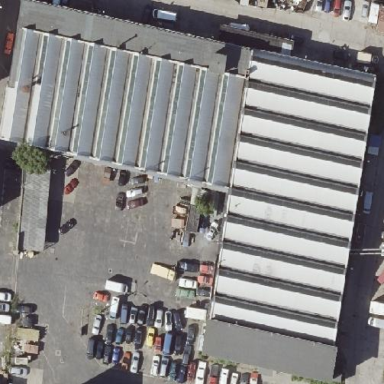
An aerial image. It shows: Industrial building.